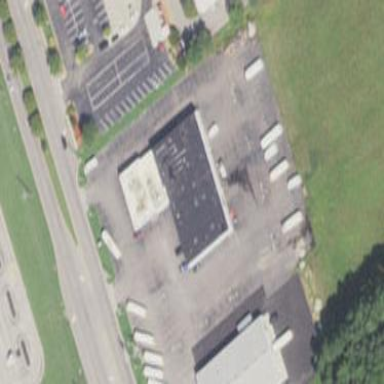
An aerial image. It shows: Building that houses car shop.